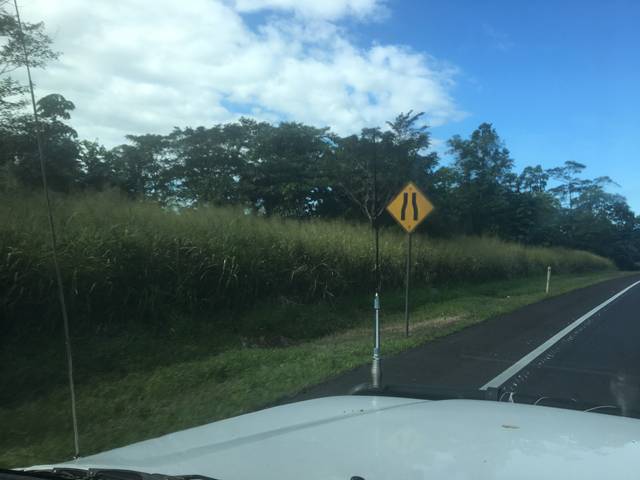
Region: Australia
Coordinates: -17.255, 145.923